Question: I have a report that contains an order number. I want this order number text to be clickable, passing the value as a parameter to another report. My current report is set up to group on Item, then Component, and list the orders those are included in.

The order # column is populated with the following expression.
'''
=Join(LookupSet(Fields!Component.Value, Fields!Component.Value, Trim(Fields!Order_Number.Value), "DataSet1") , ", ")
'''
Adding an action to the text box or placeholder properties doesn't pass the correct value.
Is there a way to make those individual order numbers clickable to run a separate report, while passing the order numbers as a parameter?
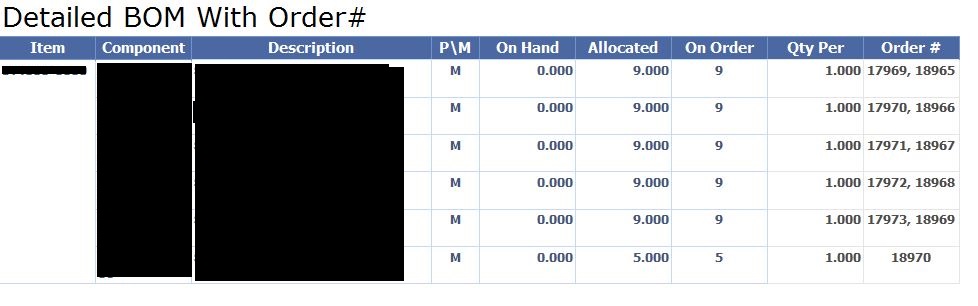
Answer: Yeeeeeess but it's probably going to be irritating. I've never done it myself but it should be possible.
What you can do is, instead of returning 'Trim(Fields!Order_Number.Value)' via your 'LookUpSet()', actually return an '<a href=...' HTML link to the drill down report, then right click the TEXT in the Order # Textbox (I.E. the '<<Expr>>' rather than the Textbox itself), go to Placeholder Properties and then change "Markup Type" to "HTML - Interpret HTML tags as styles". You should craft the URL to point at the report you want to run and include the Order number as a Parameter - this will make each individual Order number clickable.
A little messy but it ought to work fine.
For more info on running reports with Parameters in the URL, see <URL>